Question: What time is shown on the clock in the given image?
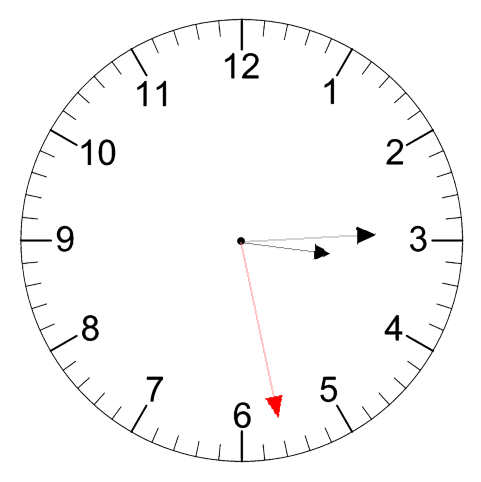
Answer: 03:14:28